Question: I am searching for the part of the webpage that goes:
'''
<TR class='title'><TD colspan=3 bgcolor=#C0C0C0>Order number <PHONE></TD></TR>
'''
I want to pull out the number - which changes every time from the text (i.e.: 'Order number <PHONE>' gives me the string '<PHONE>')
I have tried the following and get an 'unable to locate element' error:
'''
order_number = order_products.find_element_by_xpath("//TR[@class='title']");
'''
The traceback is as follows:
'''
in call_orderpage(https://www.daz3d.com/i/account/orderdetail?order=<PHONE>)
Failed!
Error (NoSuchElementException): Message u'Unable to locate element: {"method":"xpath","selector":"//tr[@class='title']"}'
Program finished!
'''
Changing 'TR' to 'tr' does not make a difference.
Why isn't this working? I have other find_element_by_xpath searches that use the 'class = phrasing, and they work.
---
The code I am using:
'''
order_number = order_products.find_element_by_xpath("//TR[@class='title']");
'''
According to what I have read, xpath element names are not case sensitive. But I get the same error either case.
The response I get:

As to not "accepting" answers, I appologize for that - part is due to not knowing I had to, the other part is that I am not getting notified when there HAS been a response.
I'll go back and make the correction.
=====================================
Edit to respond to gfortune...
> I updated your question with the information you provided in an answer. In the future, either reply here in a comment or edit your question directly and update it to contain the additional information. Editing your question is the best approach. I've submitted an edit for peer review so hopefully that shows up soon. Unfortunately, we're still missing a fair amount of the context for your question. A) What library are you using? B) More code. One line probably isn't enough. C) More information on the page you are parsing. Ideally, a very short test case that triggers the error. - gfortune
I'll be honest, the small print in the "comment" panel is hard to read. Plus I am not getting notified that a response has been made...
Anyway, I am not using lxml - because I hadn't understood what it was. Now that I have a better idea I'll look into how it works, thanks.
The "order_products variable" is just a sub_block of the entire html - it's the part that holds the hrtml I need to work with. The page itself has a lot of sub-lists of links and stuff I have no need to use. I separated that out since to have less worry about when searching for the data I do need.
And I thought that I had posted a correction of my code that did work - here it is again.
'''
order_number = order_products.find_element_by_xpath("//tr[@class='title even']");
'''
You will notice the 'title even' in place of the 'title' class...firepath showed me that hidden bit that was confusing both me and the xpath search...
My code to work with this then became:
'''
order_number = order_products.find_element_by_xpath("//tr[@class='title even']");
order_number = order_number.text
order_number = order_number.replace('Order number ', '')
print '
Order number [' + order_number + ']'
'''
which separates the number from "Order Number "...
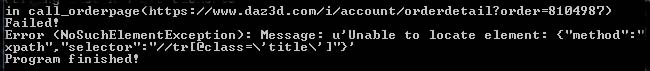
Answer: Based on the new information, I'm going to make some blind guesses and get an answer started that we can improve on as we learn more.
First, it doesn't appear you're using lxml. I've coded up a solution that works in lxml so if you're able to switch to lxml for your parsing/xpath needs, you should be able to use this directly. If not, you might offer some info on why you aren't using lxml.
Second, the error message implies that the element doesn't exist. Are you certain that a tr with class='title' exists in the document you're reading in? Run your code against a test file that you're certain contains the html that you need. I'll provide some sample html that works.
As promised, below is an example using lxml.html to parse a sample file and extract the order number. If there are specific reasons this won't work, please post the relevant information in a comment, and I'll adjust the example for you. If you simply can't switch to lxml, we'll need a bunch more info as requested in the comments. Please edit your original question (a little edit button below it) as needed.
## test.py
'''
import lxml.html
data = lxml.html.parse('test.html')
orders = data.xpath('//tr[@class="title"]/td')
for order in orders:
print('Order text: ' + order.text)
print('Parsed order number: ' + order.text.split(' ')[-1])
'''
## test.html
'''
<html>
<head><title>Test</title></head>
<body>
Blah blah
<div>Ignore me</div>
<div>Outer stuff
<table border="1">
<tr><td>bogus stuff we don't care about</td></tr>
<tr class='title'><td color='grey'>Order Number <PHONE></td></tr>
<tr class='something_else'><td>Boring stuff</td></tr>
</table>
</div>
</body>
</html>
'''
## Output
'''
Order text: Order Number <PHONE>
Parsed order number: <PHONE>
'''